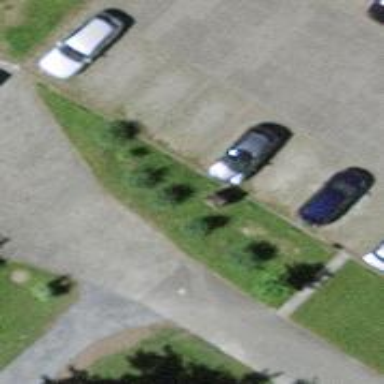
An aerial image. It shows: Bollard.